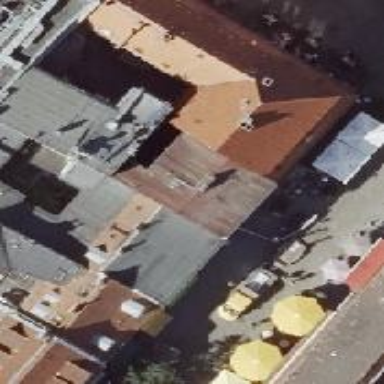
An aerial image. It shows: Beauty shop.